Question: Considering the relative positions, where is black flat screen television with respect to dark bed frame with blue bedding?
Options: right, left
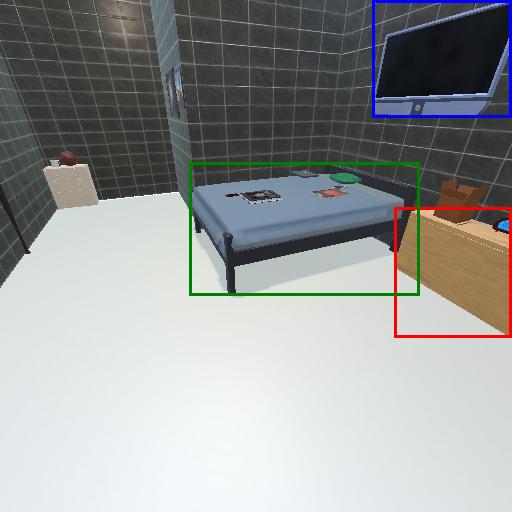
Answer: right